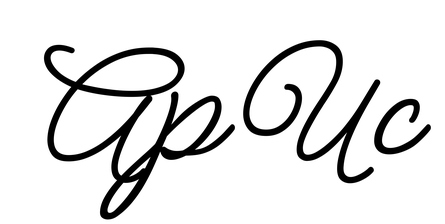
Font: MeowScript-Regular